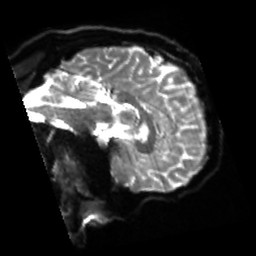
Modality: sbref
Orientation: sagittal
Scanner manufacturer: siemens
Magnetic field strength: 3 T
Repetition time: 4 s
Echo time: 0.0594 s